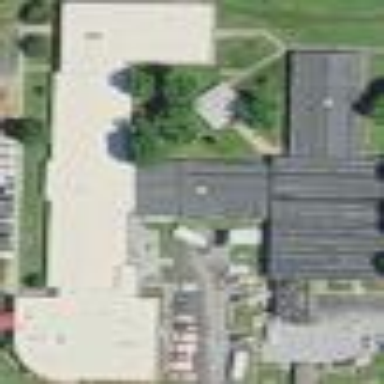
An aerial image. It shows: Nursing home building.